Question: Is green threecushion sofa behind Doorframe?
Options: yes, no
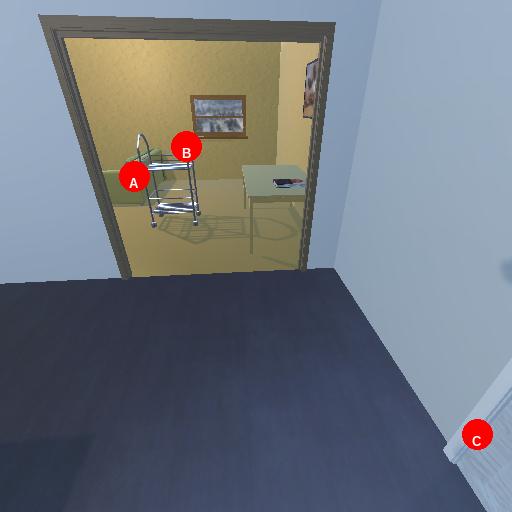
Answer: yes